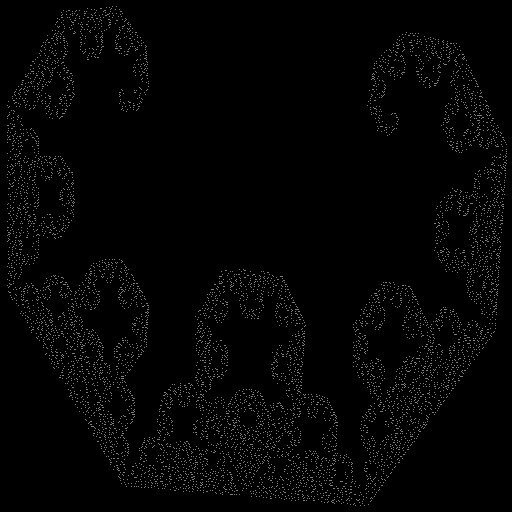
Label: c_curve